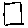
Label: square